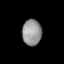
Tissue: lung
Cell type: Epithelial cells
Senescence score: 0.2052
Nuclear area (px): 487
Mean DAPI intensity: 148.912